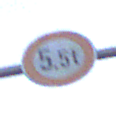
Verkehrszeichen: TatsaechlicheMasse
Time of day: SunriseSunset
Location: Outdoor (Urban)
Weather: Clear
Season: NotSpecified
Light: Natural